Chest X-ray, PA view. Patient: 48 years old, sex M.
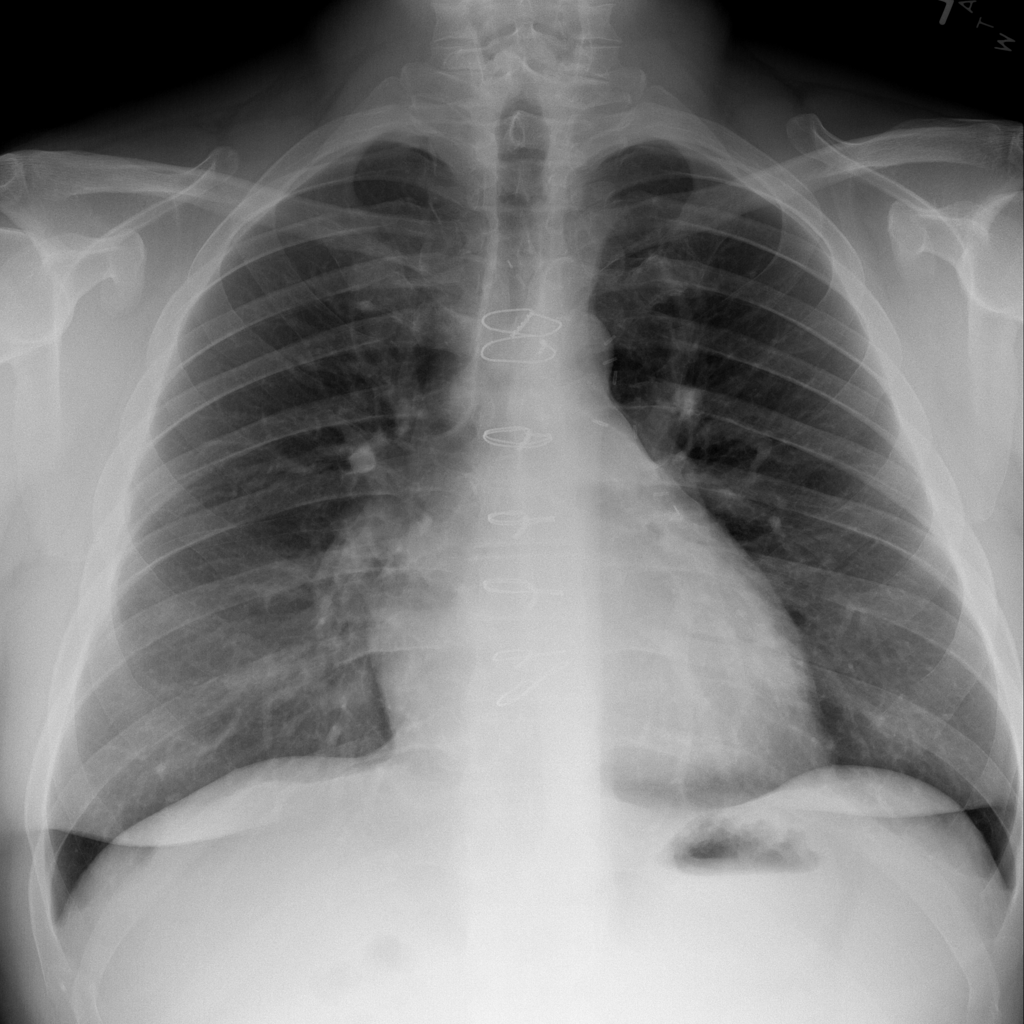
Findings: Cardiomegaly